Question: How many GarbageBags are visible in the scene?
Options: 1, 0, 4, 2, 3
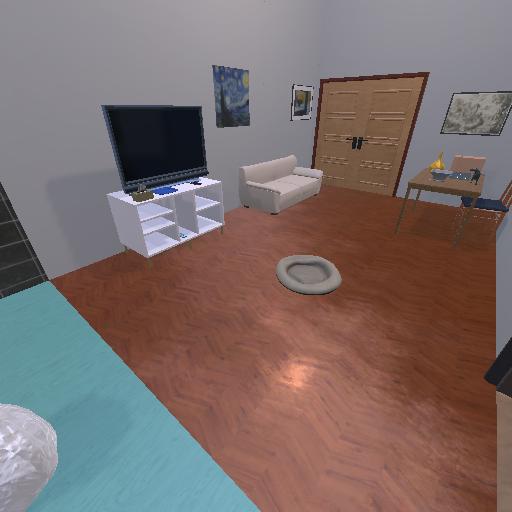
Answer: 1